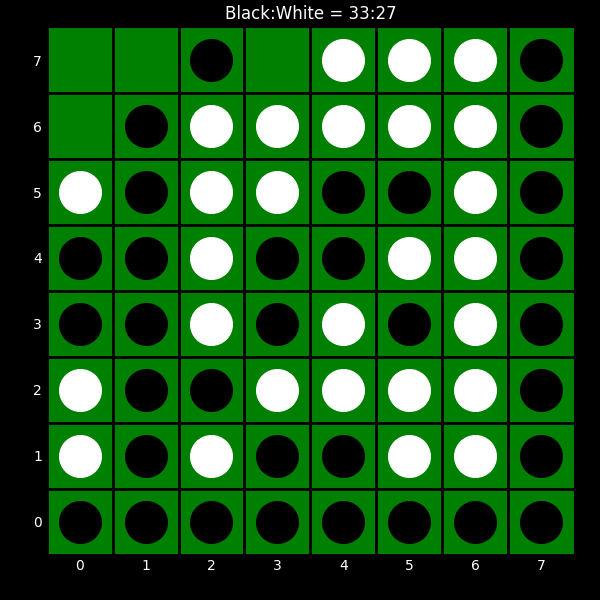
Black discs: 33
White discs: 27